Question: I'm trying to get two divs side by side. The left one will have an image, and the right one will have some data. I'd like the one on the right to just truncate when there's not enough room. Unfortunately, instead of truncating, the whole div is just dropping down under the one that would otherwise be on the left when there's not enough room. The picture below should make this clear.
Here's my html. I'm throwing 'overflow:hidden; white-space: nowrap;' everywhere, to no avail. When the content in the right div is not too large (or when I resize the popup wide enough) everything floats like I want it.
'''
<div id="tabInfo" class="tabDiv">
<ul>
<li><a href="#tabs-info">Book Info</a></li>
<li><a href="#tabs-reviews">Reviews</a></li>
<li><a href="#tabs-subjects">Related Subjects</a></li>
</ul>
<div id="tabs-info">
<div style="float:left;">
<img src="../books/covers/medium/<%= Book.medImgID %>.jpg" />
</div>
<div style="float:left; margin-left:10px; font-size:10pt; overflow:hidden; white-space: nowrap; text-overflow: ellipsis;">
<div style="font-size:14pt; overflow:hidden; white-space: nowrap; text-overflow: ellipsis;">
<b><%= Book.Title %></b>
</div>
<div title='<%= PublisherDisplay %>' style='margin-top:5px; font-size:12pt'><%= PublisherDisplay %></div>
<div style="margin-top:7px;">Author<%= Book.AuthorsArray.Length == 1 ? "" : "s" %></div>
<% foreach (string auth in Book.AuthorsArray) { %>
<div style="margin-left:10px;"><%= auth %></div>
<% } %>
<div title='<%= Book.Pages ?? 0 %>' Pages' style='margin-top:6px;'><%= Book.Pages ?? 0 %> Pages</div>
<div style="margin-top:5px; height:16px; margin-top:6px;">
<div style="vertical-align: middle; float: left;">Read?&nbsp;&nbsp;</div>
<img src='../Img/IsRead/<%= Book.IsRead ? "check" : "cross" %>.png' style='width: 16px; height: 16px;' />
</div>
</div>
</div>
'''

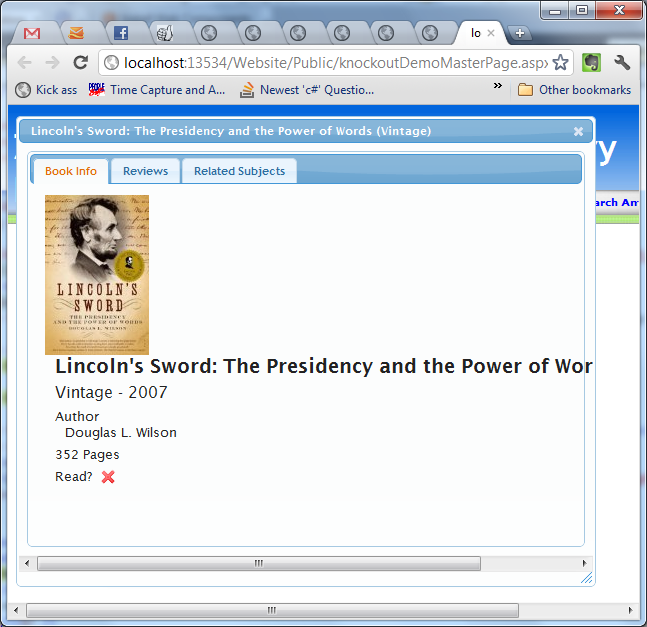
Answer: It work if you just set a 'max-width' property on the divs, so they can't exceed a set width.
---
You'll need to change this to work with your code; this is an example :)
'''
div.left
{
float: left;
width: 100px;
}
div.right
{
margin-left: 110px;
}
div
{
border: 1px solid red;
}
'''